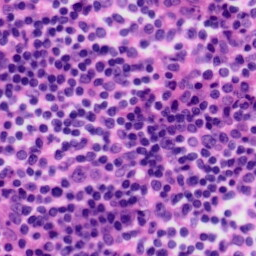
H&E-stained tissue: Tonsil